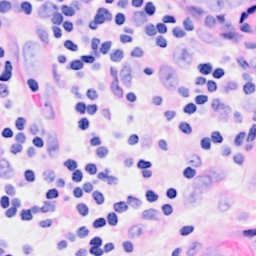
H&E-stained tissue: Breast